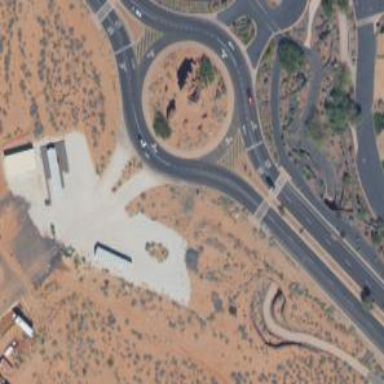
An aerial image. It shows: Roundabout at primary highway.